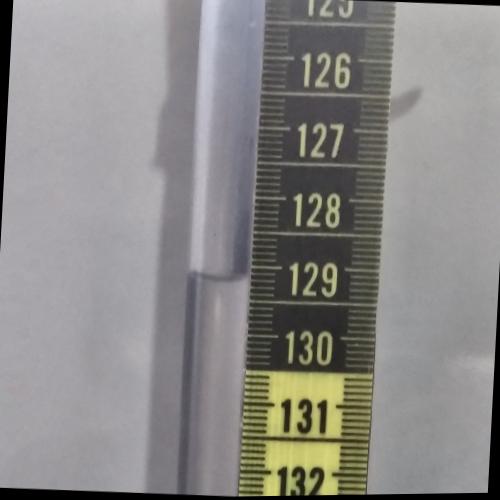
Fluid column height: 129.2 cm